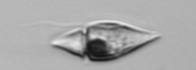
Label: Amphidinium